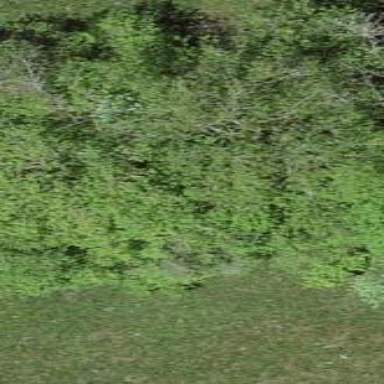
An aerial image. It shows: Forest area.